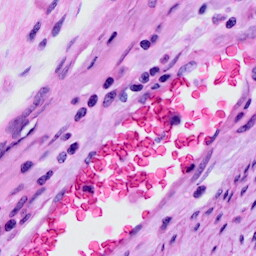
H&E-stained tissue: Cervix